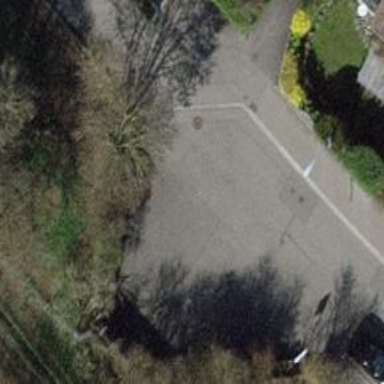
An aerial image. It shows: Turning circle on the road.